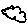
Label: cloud